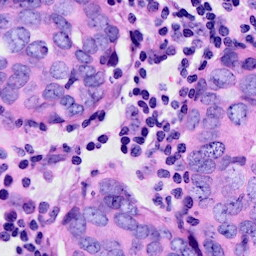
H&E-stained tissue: Breast